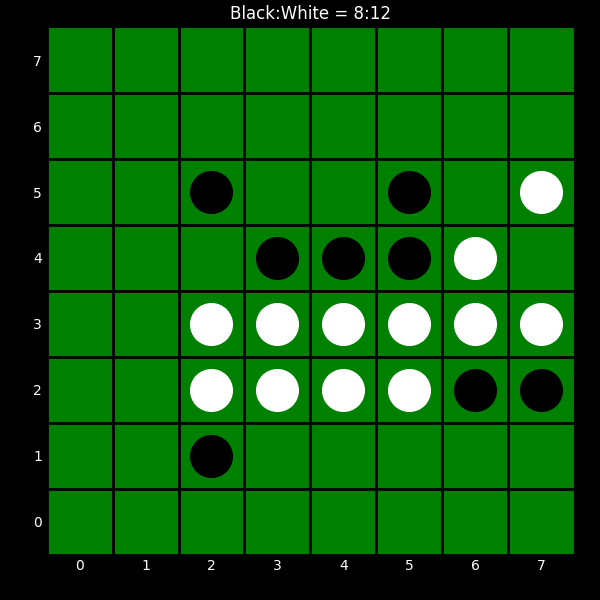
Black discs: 8
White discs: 12